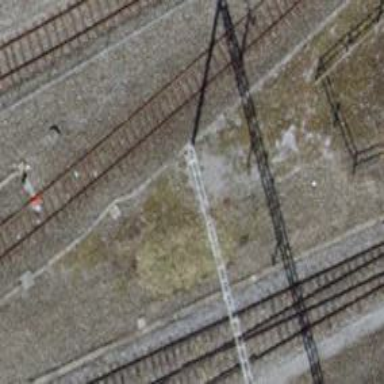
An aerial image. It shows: Abandoned railway yard with one track.